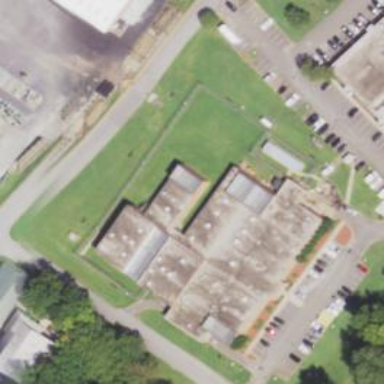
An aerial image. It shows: Prison building.